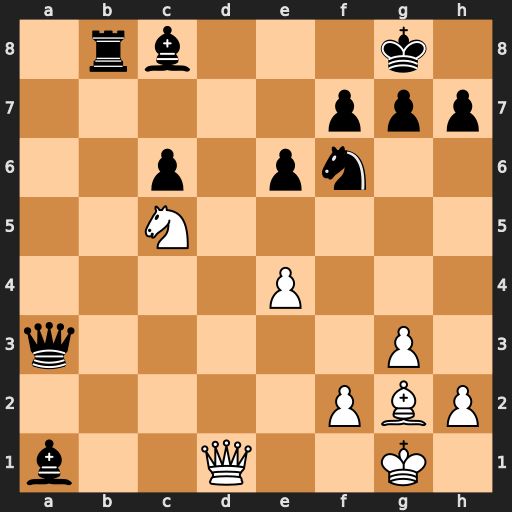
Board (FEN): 1rb3k1/5ppp/2p1pn2/2N5/4P3/q5P1/5PBP/b2Q2K1
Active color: w
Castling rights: -
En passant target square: -
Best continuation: Qd8+ Ne8 Qxe8#